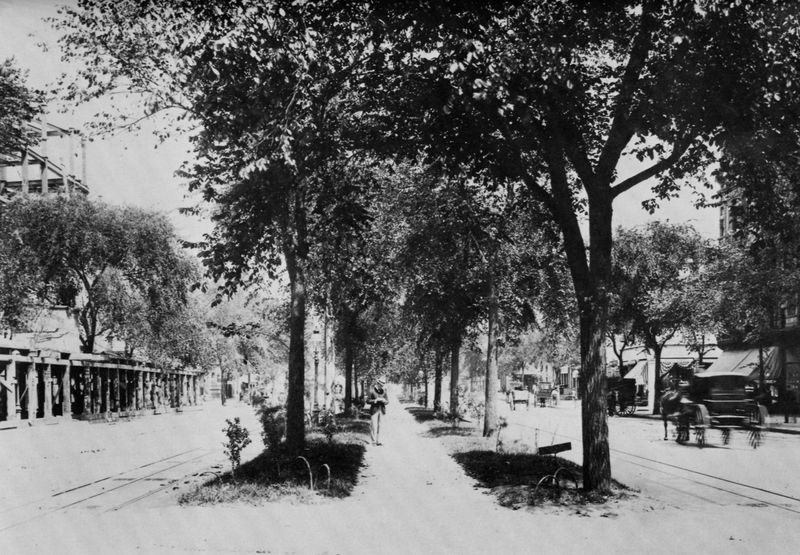
Titel: Broadway bei der 73rd Street
Künstler: Amerikanischer Photograph
Schlagwörter: baum, blätter, dunkel, himmel, laub, mann, schatten, weiß, bäume, grün, landschaft, menschen, sand, stadt, äste, bewegung, grau, hell, hut, licht, paris, schwarz, starsse, strasse, säule, säulen, zeichnung, anlage, gebäude, gras, haus, park, schnee, weg, wiese, leute, malerei, richter, mensch, ast, häuser, natur, stamm, zweige, büsche, gebüsch, pfad, sonne, sträucher, boden, paar, blatt, person, pflanze, pflanzen, krone, wald, pferd, pferde, räder, stock, schnell, sommer, ansicht, allee, spazieren, amerika, droschke, fußgänger, kutsche, kutschen, läden, bank, auto, wagen, querformat, stämme, symmetrie, tiefe, baumkrone, baumkronen, foto, fotografie, photographie, tusche, arkade, kolonnade, loggia, berlin, gerüst, helligkeit, spaziergang, schwarz-weiss, hell-dunkel, flanieren, fussweg, arkaden, bänke, fahrrad, photo, spazierengehen, fahren, verschwommen, fluchtpunkt, ross, geäst, sonnenschein, verkehr, grünfläche, gleise, schienen, spaziergänger, sitzbank, blätterdach, automobil, autos, bauten, europa, bauwerk, baustelle, boulevard, fuhrwerk, kronen, pferdekutsche, sitzbänke, traben, grünflächen, markisen, flaneur, baugerüst, daguerrotypie, alee, einkaufsstrasse, tiefenwirkung, fto, chaussee, flaniere, schinen